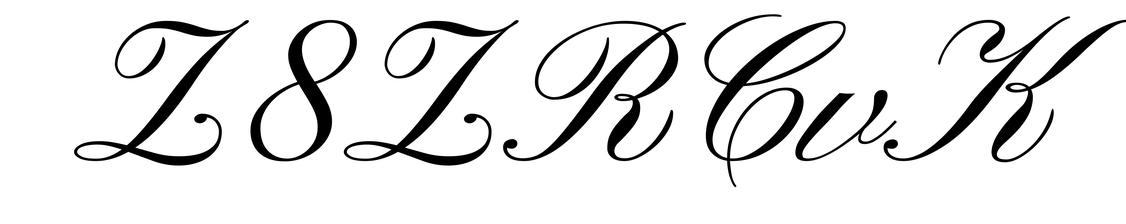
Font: PinyonScript-Regular